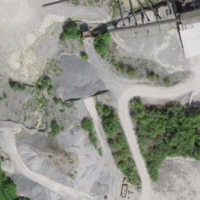
EUNIS habitat code: 56
Species observed at this site:
Limax maximus